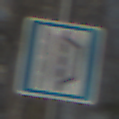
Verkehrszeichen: NothalteUndPannenbucht
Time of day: MorningAfternoon
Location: Outdoor (Suburban)
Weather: PartlyCloudy
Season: NotSpecified
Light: Natural